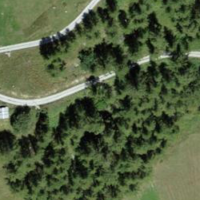
EUNIS habitat code: 23
Species observed at this site:
Rumex alpinus